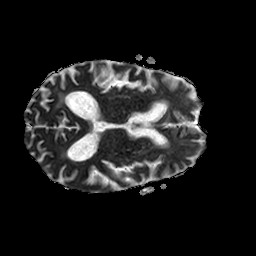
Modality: ADC
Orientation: axial
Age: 77
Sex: male
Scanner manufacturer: philips
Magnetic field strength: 1.5 T
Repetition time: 3.51 s
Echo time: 0.07078 s